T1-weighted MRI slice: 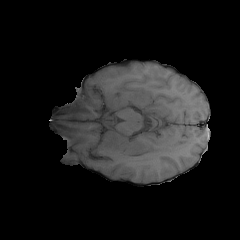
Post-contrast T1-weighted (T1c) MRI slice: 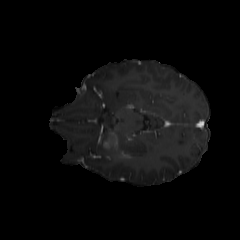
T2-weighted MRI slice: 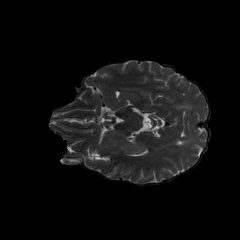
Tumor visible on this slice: yes